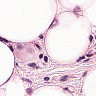
Metastatic tissue present: yes